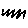
Label: zigzag